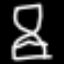
Label: hourglass